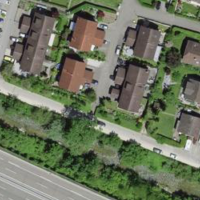
EUNIS habitat code: 57
Species observed at this site:
Allium ursinum
Lonicera acuminata